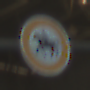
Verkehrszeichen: VerbotReiter
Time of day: Midday
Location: Indoor (Urban)
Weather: NotSpecified
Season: NotSpecified
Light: Natural